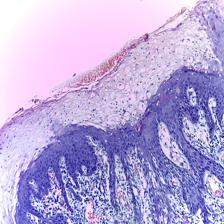
Diagnosis: Normal